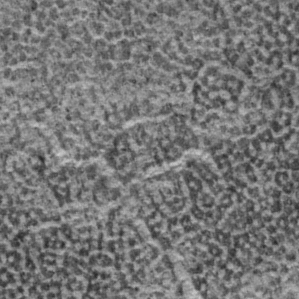
Label: frost